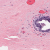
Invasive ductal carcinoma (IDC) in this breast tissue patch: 0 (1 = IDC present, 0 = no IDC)